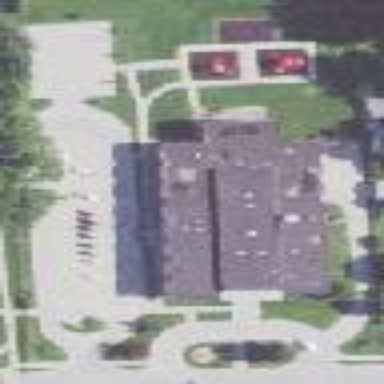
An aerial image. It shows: School.